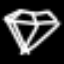
Label: diamond